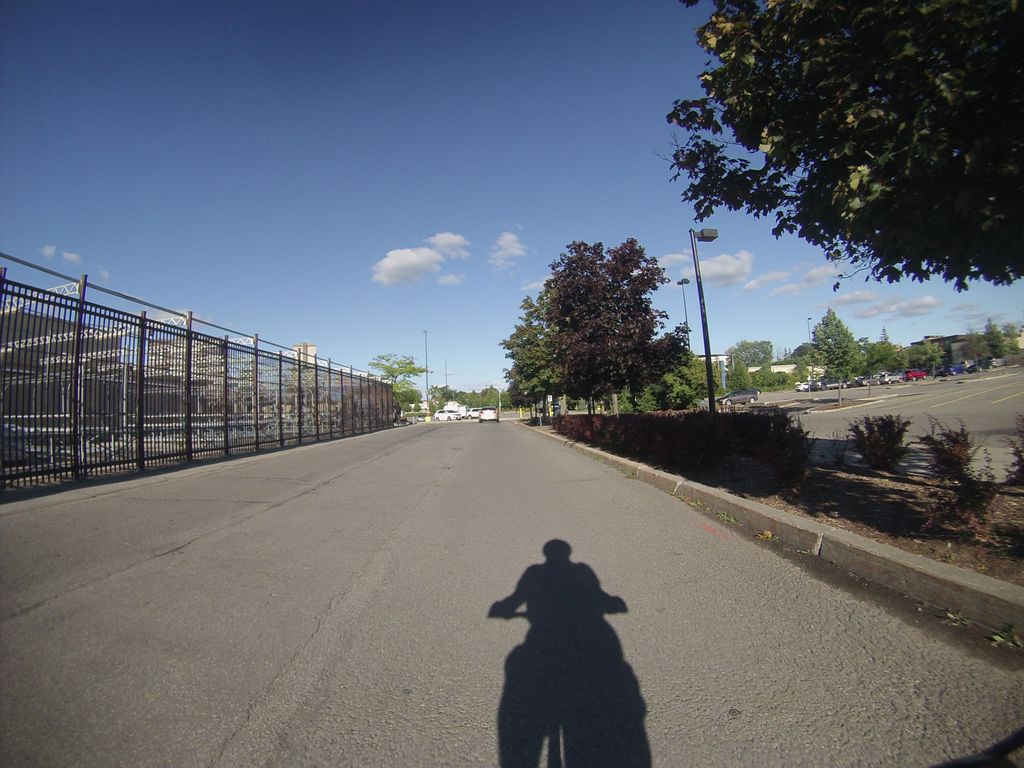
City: ottawa-gatineau